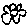
Label: flower